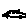
Label: car